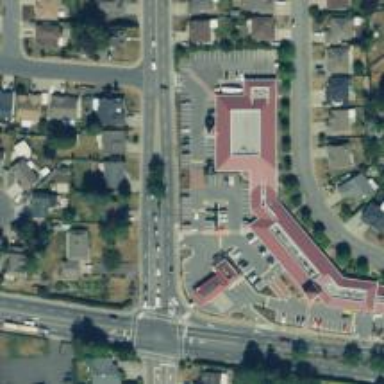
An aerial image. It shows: Supermarket.